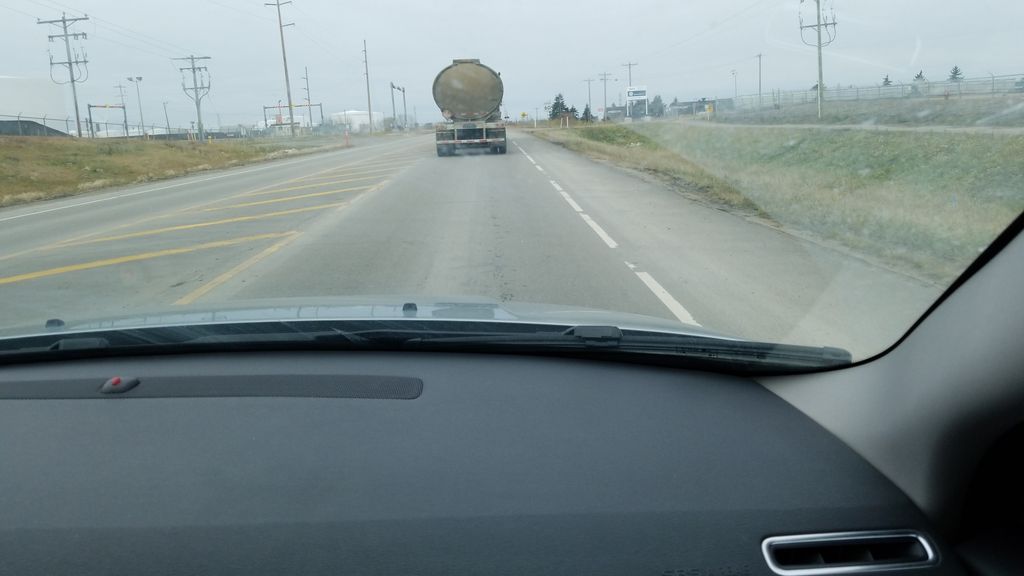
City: edmonton